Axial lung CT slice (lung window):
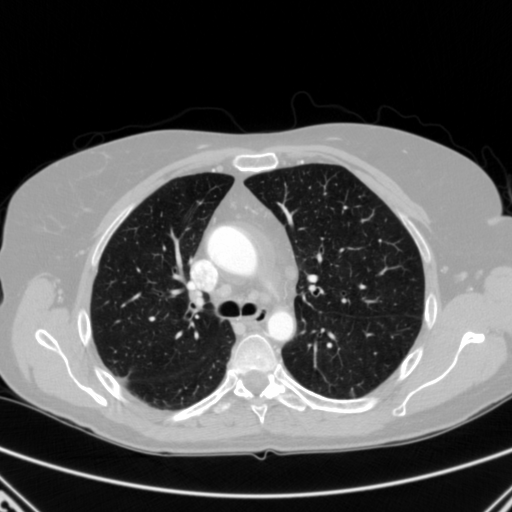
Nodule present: no